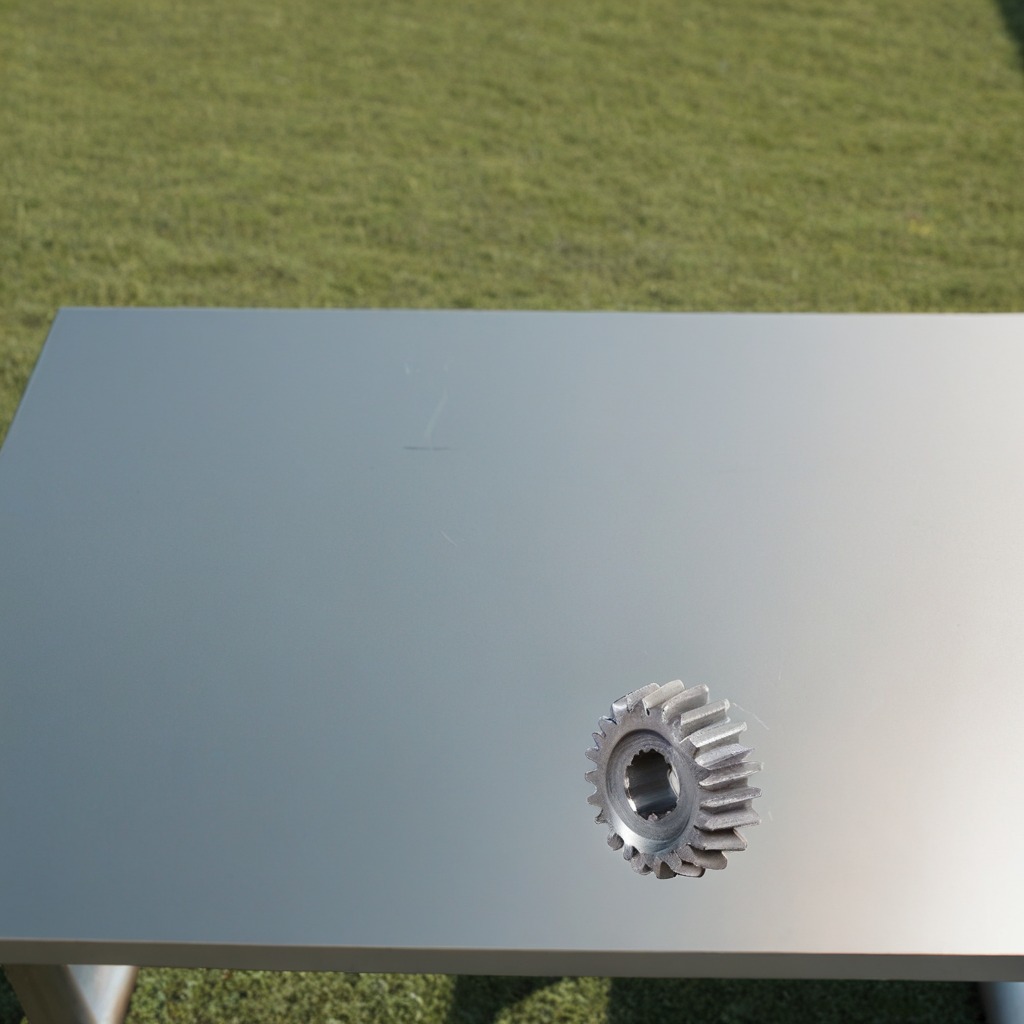
A steel gear with teeth is lying on a clean utility table in a temporary outdoor tool station afternoon light present textured surface